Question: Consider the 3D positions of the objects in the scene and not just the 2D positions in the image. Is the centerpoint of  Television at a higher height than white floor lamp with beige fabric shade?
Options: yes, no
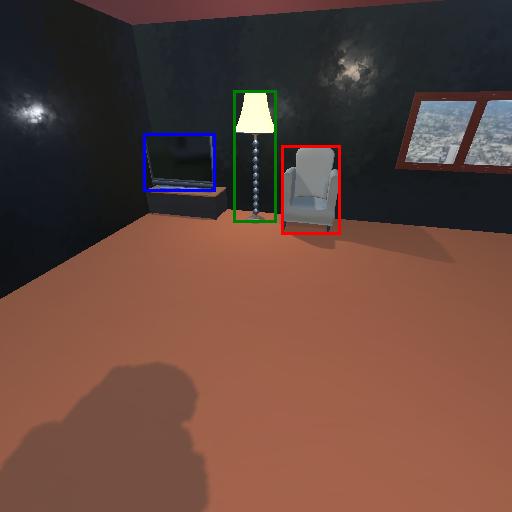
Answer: yes